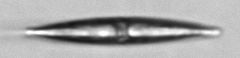
Label: Pleurosigma